Field crop: tomato
Growth stage: 2
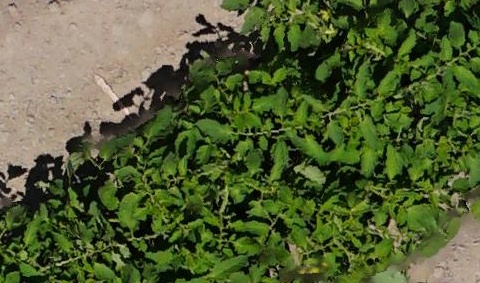
Species: tomato